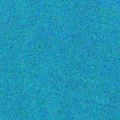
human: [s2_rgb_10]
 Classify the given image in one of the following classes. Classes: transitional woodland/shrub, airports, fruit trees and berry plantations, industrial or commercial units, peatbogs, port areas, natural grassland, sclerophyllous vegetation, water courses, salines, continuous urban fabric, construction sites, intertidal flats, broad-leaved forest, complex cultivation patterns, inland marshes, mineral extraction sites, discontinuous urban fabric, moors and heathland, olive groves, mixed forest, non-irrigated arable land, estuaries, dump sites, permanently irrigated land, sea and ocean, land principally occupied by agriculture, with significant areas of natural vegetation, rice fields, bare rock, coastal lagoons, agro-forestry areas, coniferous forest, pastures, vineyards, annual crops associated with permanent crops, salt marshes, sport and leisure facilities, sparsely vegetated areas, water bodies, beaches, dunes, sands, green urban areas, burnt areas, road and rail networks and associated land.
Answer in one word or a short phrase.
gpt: sea and ocean